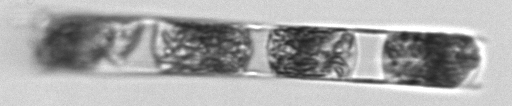
Label: Hemiaulus